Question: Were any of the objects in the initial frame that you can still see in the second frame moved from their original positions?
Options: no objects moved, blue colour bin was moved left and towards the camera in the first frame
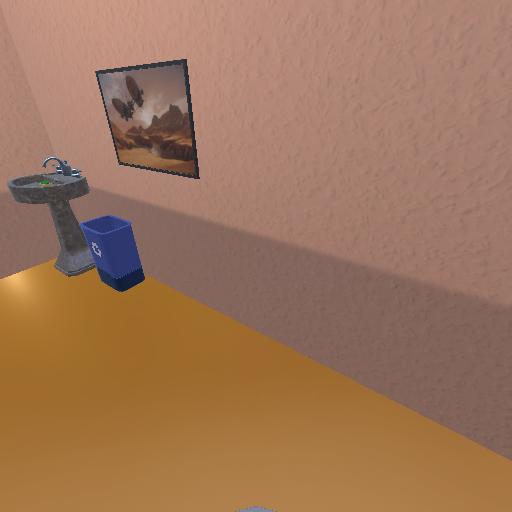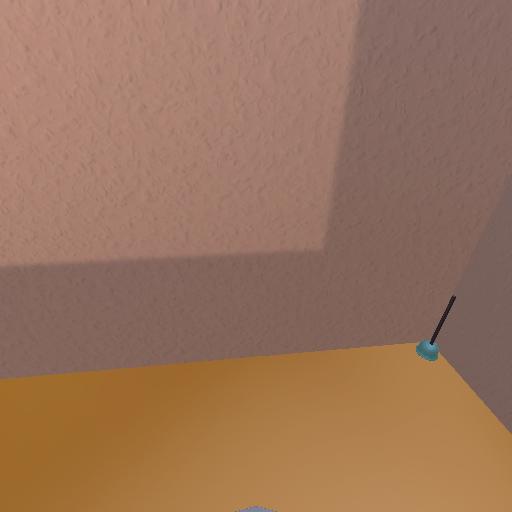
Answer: no objects moved